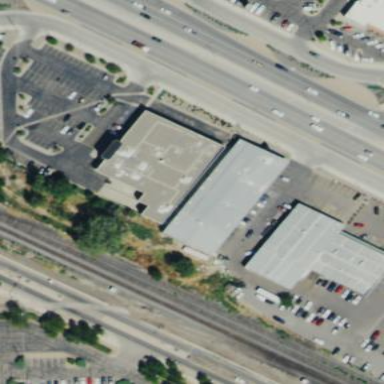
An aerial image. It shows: Retail building.